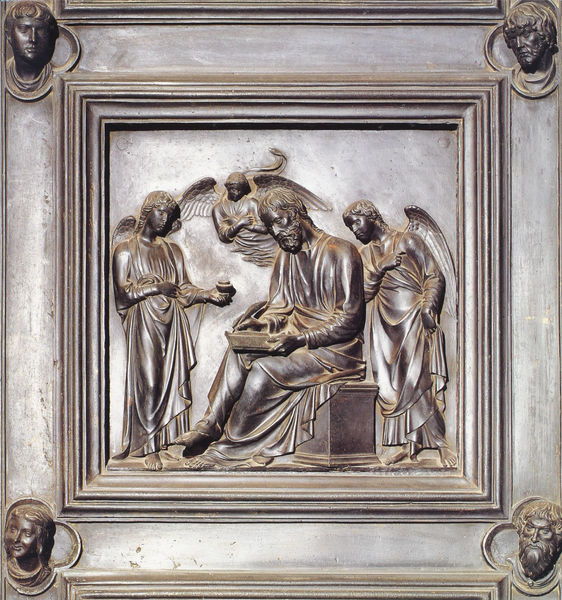
Titel: Nördliche Sakristeitür
Künstler: Luca della Robbia
Standort: Florenz, Dom (EU - I - Toskana)
Schlagwörter: flügel, mann, sitzen, köpfe, tür, bart, falten, rahmen, sockel, gewand, engel, lächeln, relief, füße, tafel, lesen, metall, bronze, gefäß, buch, dose, florenz, heiliger, heilige, quadrat, kassette, podium, hieronymus, apostel, evangelist, evangelium, heilger, braonze, flpgel, köofe